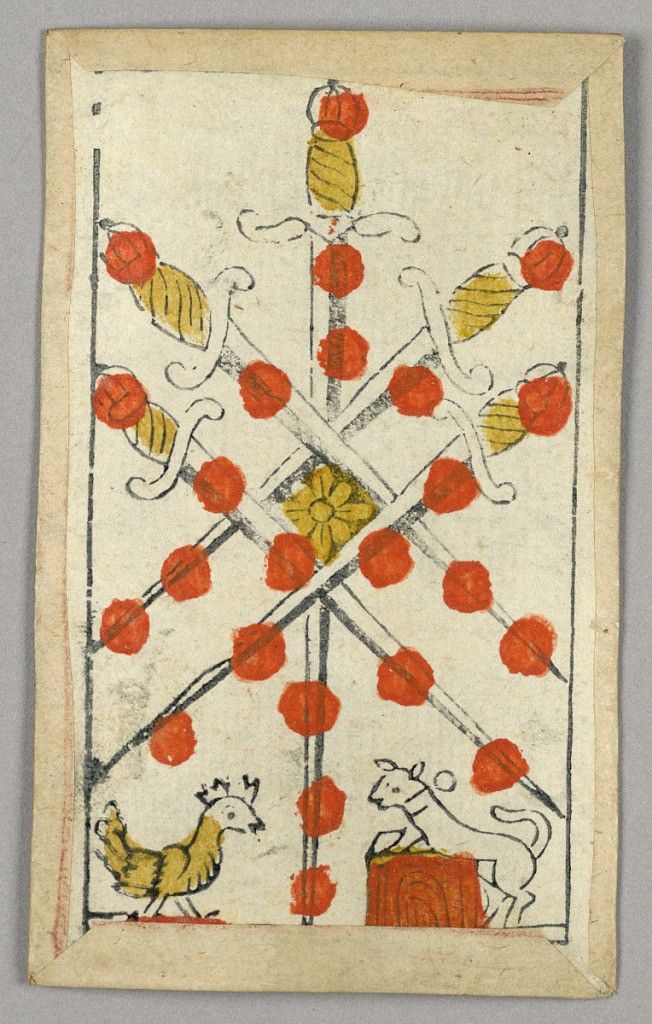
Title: Minchiate (Tarot) Playing Card
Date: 17th century
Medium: Stencil-colored woodblock print
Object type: Playing card
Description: Part of a set of Italian Minchiate playing cards.